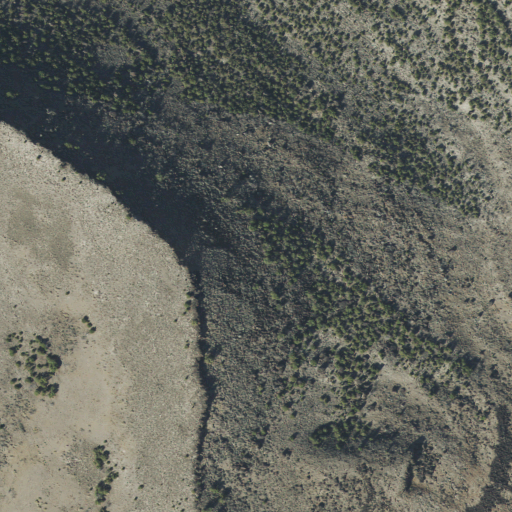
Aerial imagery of mountain in Utah named Black Butte containing shrub and evergreen forest